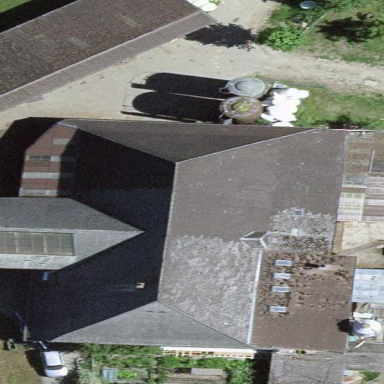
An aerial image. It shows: Farm building.